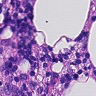
Metastatic tissue present: no